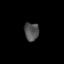
Tissue: lung
Cell type: Smooth muscle cells
Senescence score: 0.5845
Nuclear area (px): 258
Mean DAPI intensity: 80.368